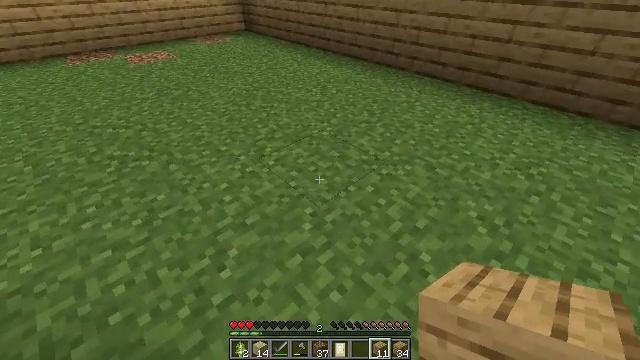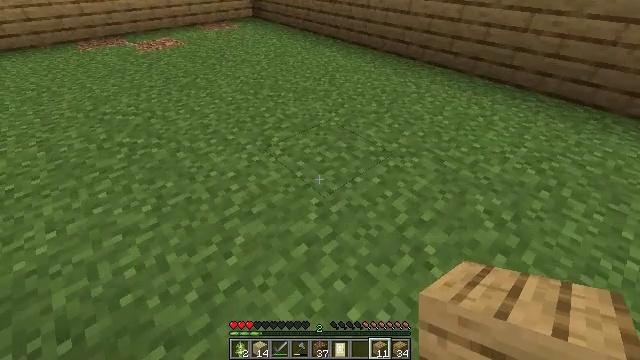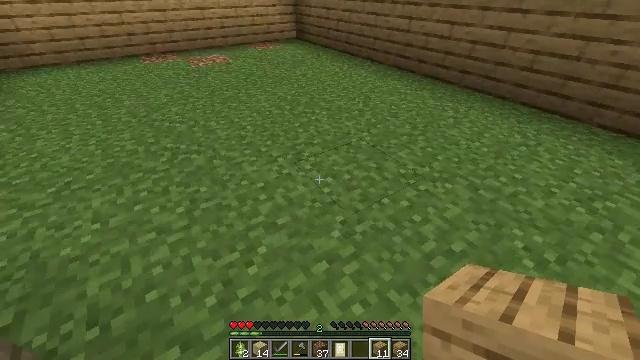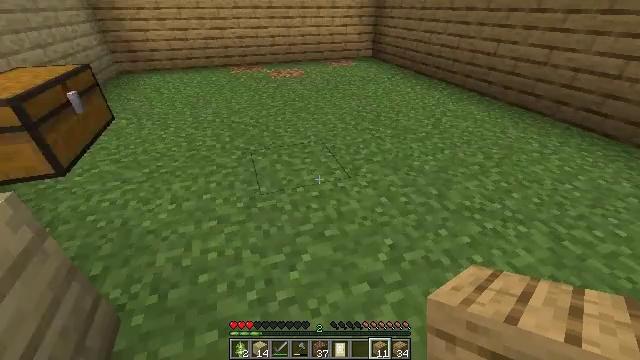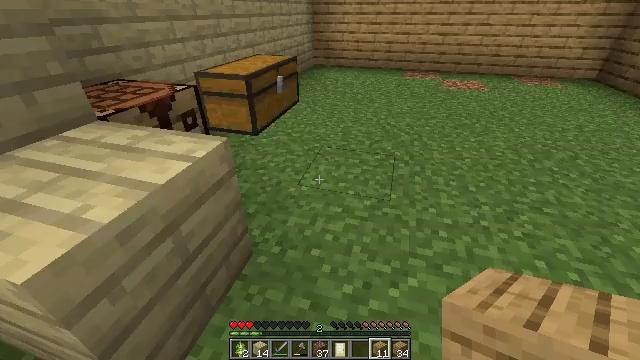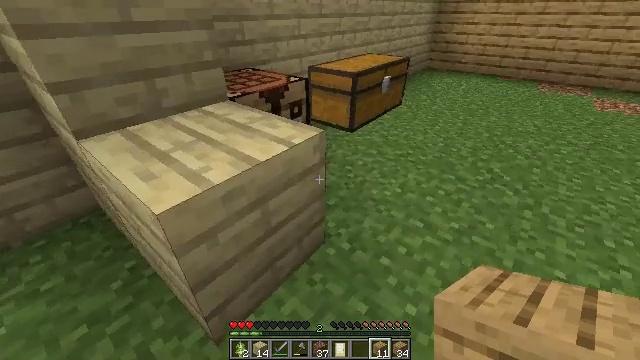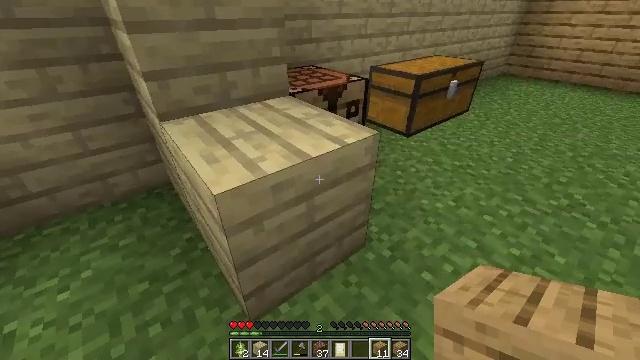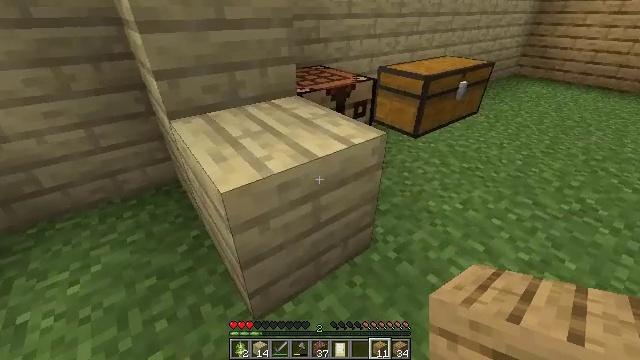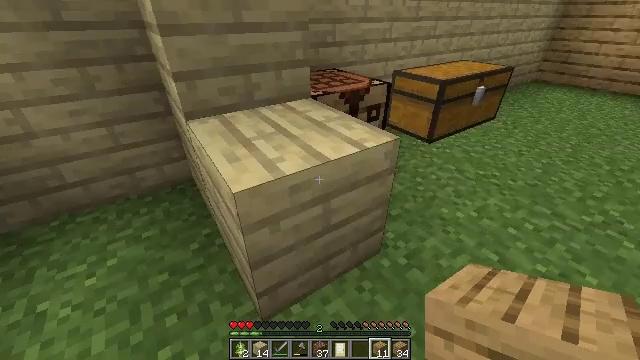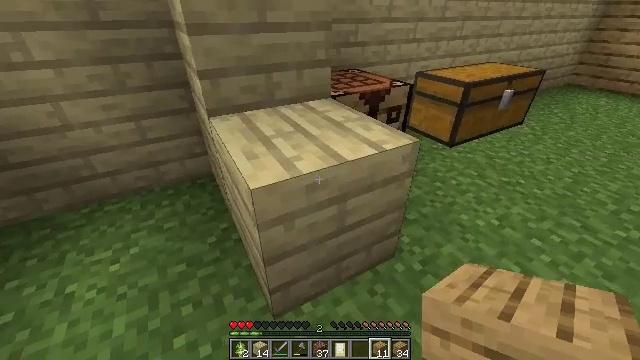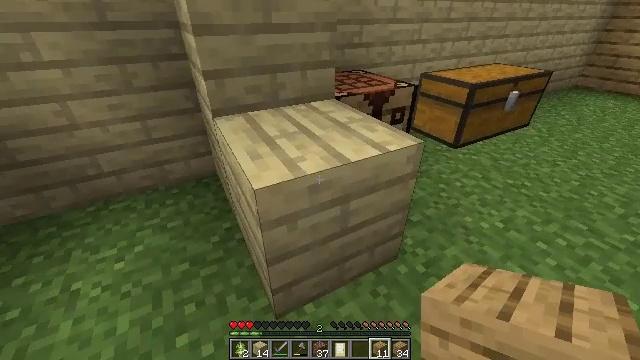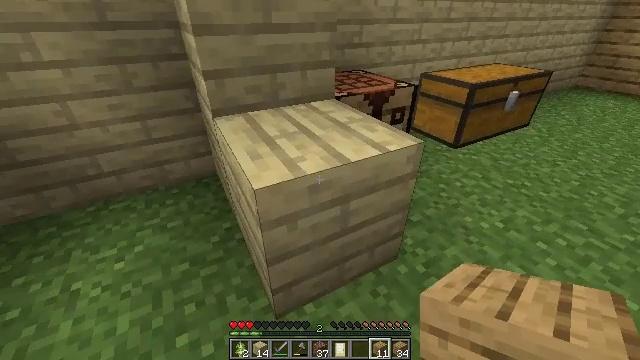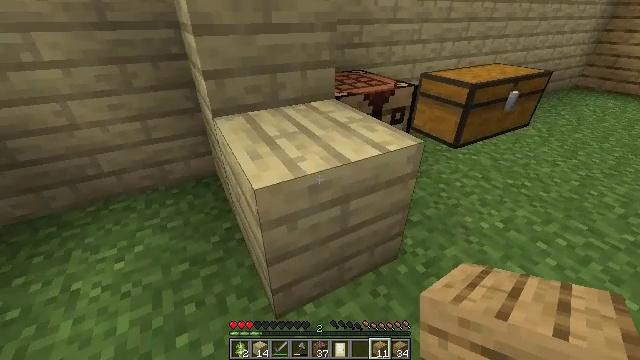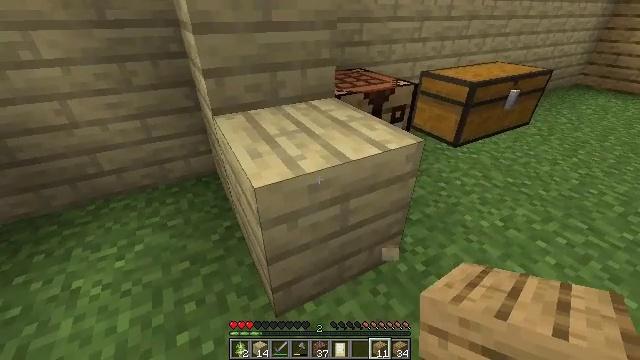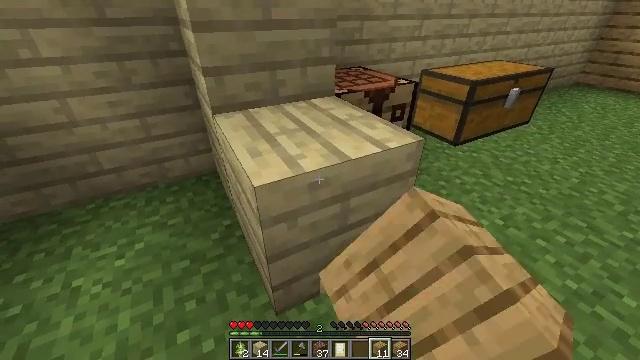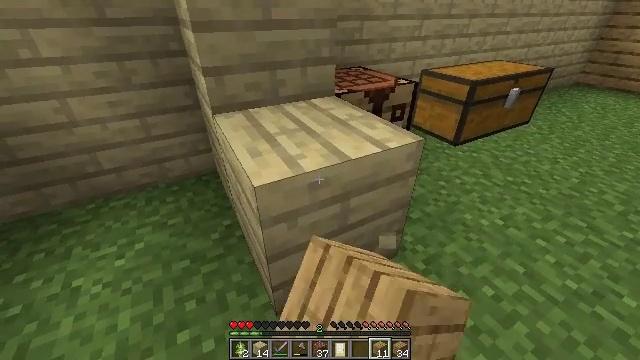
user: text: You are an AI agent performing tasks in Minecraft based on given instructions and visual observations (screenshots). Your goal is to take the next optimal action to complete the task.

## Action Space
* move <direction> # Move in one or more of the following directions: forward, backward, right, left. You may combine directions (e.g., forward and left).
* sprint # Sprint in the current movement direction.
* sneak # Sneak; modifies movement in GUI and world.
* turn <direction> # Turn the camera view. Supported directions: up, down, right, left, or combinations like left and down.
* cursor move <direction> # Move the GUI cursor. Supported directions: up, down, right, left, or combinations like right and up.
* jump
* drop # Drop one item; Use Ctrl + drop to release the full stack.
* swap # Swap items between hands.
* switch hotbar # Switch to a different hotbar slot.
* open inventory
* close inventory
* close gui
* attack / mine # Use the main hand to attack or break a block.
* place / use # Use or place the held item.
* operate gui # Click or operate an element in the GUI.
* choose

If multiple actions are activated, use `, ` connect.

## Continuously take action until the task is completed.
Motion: motion action
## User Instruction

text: Attack the birch planks to recycle them.
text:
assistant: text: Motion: turn left and down
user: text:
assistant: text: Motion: turn left and up
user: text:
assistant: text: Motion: turn left and up
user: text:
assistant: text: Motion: turn left
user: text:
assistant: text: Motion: turn left
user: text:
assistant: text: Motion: turn left
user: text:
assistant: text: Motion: turn left
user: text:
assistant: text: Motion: turn left
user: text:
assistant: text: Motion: turn left
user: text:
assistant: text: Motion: no_op
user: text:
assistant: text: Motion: no_op
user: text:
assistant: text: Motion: no_op
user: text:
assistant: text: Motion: attack / mine
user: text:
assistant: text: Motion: attack / mine
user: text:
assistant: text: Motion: attack / mine
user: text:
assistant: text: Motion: attack / mine
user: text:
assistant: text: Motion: attack / mine
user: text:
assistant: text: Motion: attack / mine
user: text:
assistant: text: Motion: attack / mine
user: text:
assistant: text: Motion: attack / mine
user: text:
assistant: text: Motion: turn left and up, attack / mine
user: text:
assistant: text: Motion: turn left and up, attack / mine
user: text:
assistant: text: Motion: turn left and up, attack / mine
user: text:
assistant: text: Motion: turn left and up, attack / mine
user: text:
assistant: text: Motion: turn left and up, attack / mine
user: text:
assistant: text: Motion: turn left and up, attack / mine
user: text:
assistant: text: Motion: attack / mine
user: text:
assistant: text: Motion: attack / mine
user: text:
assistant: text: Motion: attack / mine
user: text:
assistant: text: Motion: attack / mine